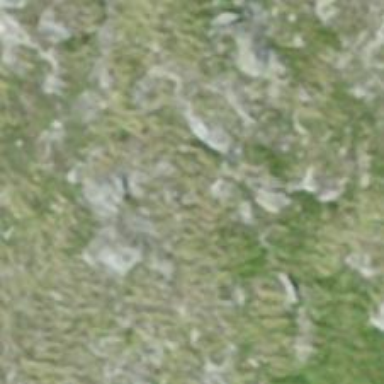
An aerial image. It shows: Cliff in nature.